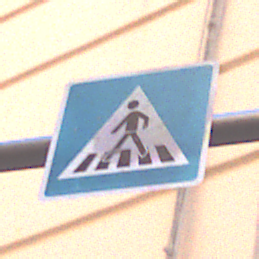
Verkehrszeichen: FussgaengerueberwegRechts
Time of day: MorningAfternoon
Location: Outdoor (Urban)
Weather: Clear
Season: NotSpecified
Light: Natural